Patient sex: M
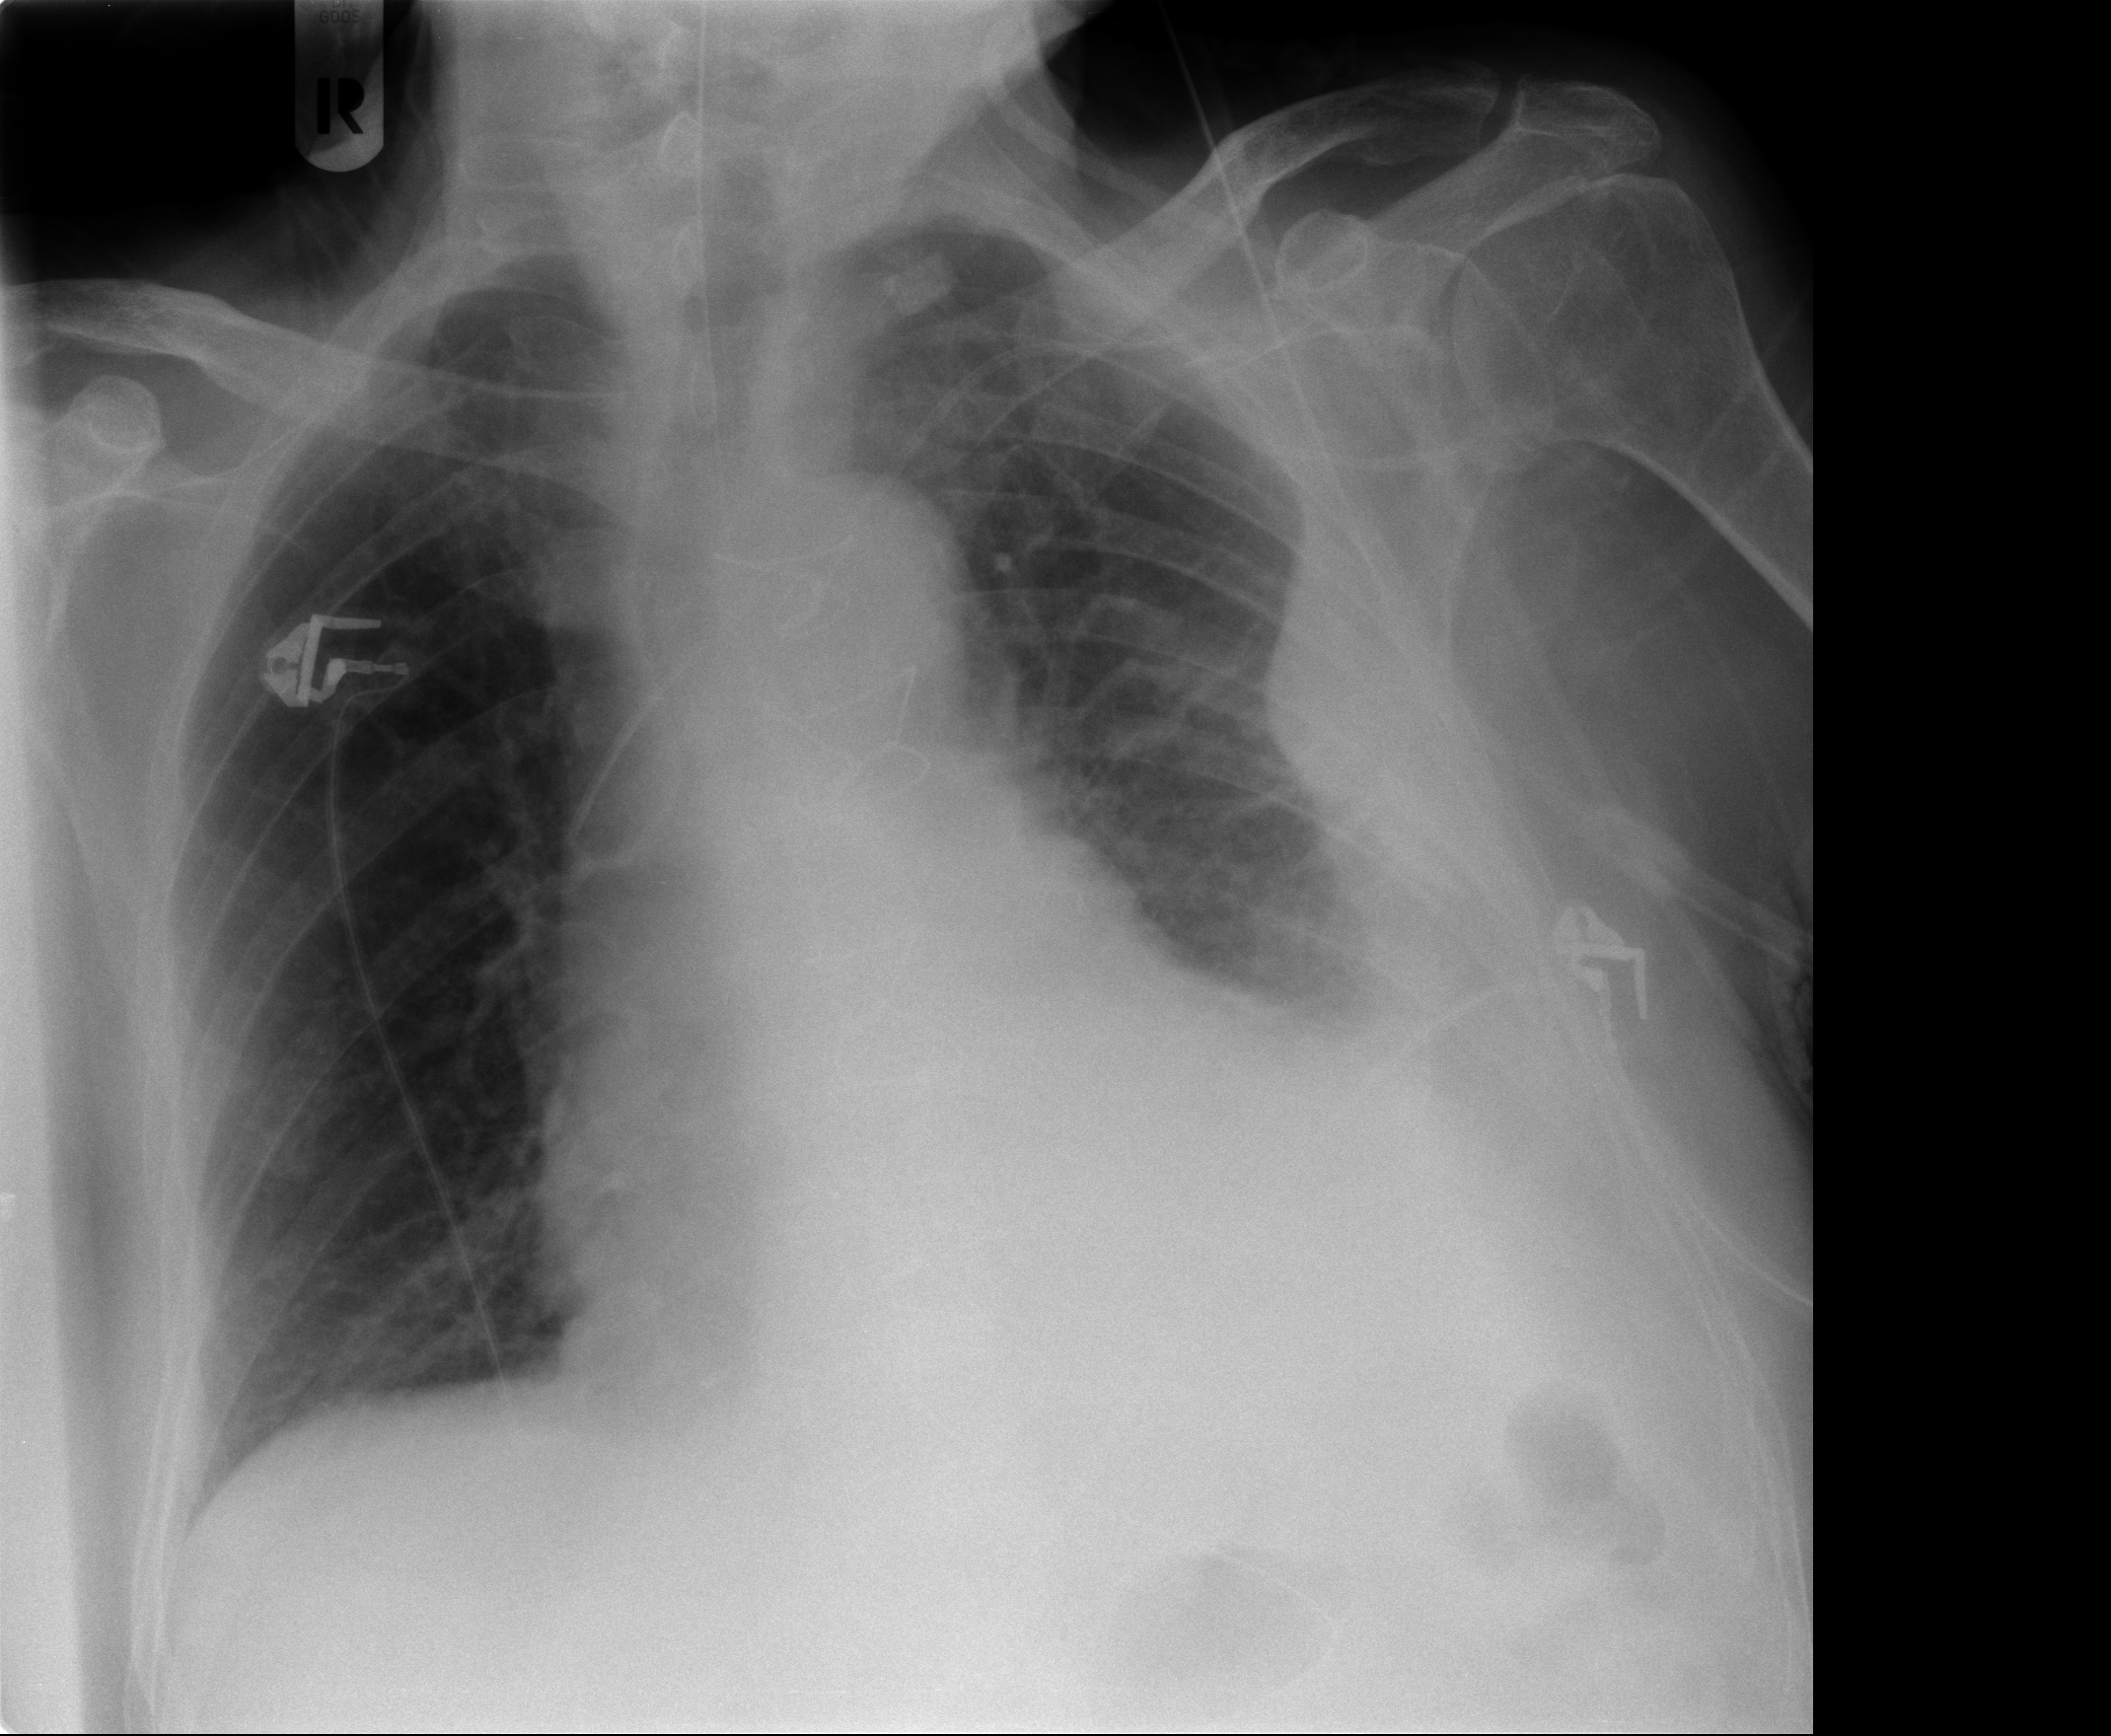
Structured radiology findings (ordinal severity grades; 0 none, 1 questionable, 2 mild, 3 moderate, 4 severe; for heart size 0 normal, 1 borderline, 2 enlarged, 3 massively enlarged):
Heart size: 2
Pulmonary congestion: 0
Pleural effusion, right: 0
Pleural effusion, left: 3
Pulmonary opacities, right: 0
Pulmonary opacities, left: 0
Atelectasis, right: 0
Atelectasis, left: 2